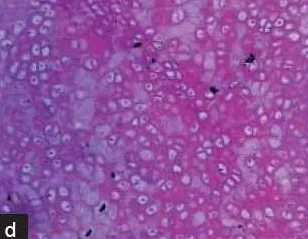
(a-f) Cut section and histopathology showing features of mature solid teratoma.
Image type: pathology (immunostaining)